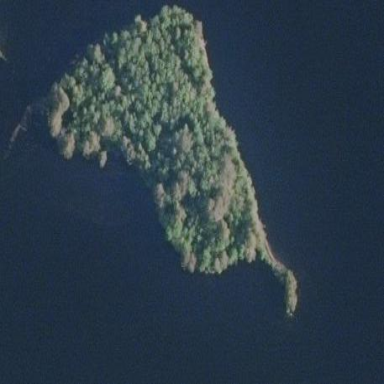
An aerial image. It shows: Island covered with woodland.